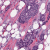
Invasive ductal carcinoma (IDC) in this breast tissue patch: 0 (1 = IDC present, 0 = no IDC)